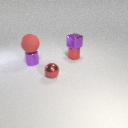
small red metal cylinder to the right of small purple metal cylinder